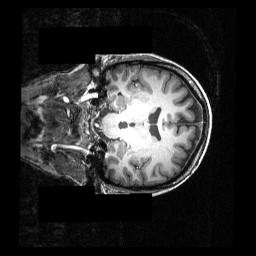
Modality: T1w
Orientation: coronal
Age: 22
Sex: female
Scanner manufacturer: siemens
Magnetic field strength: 3.951 T
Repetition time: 1.5 s
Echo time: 0.00341 s